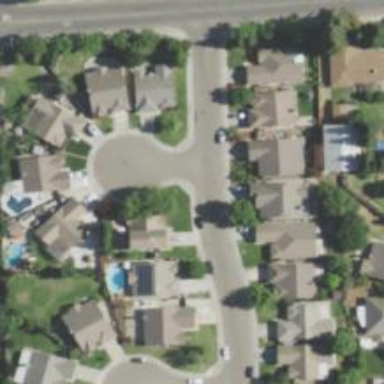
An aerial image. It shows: Residential road.